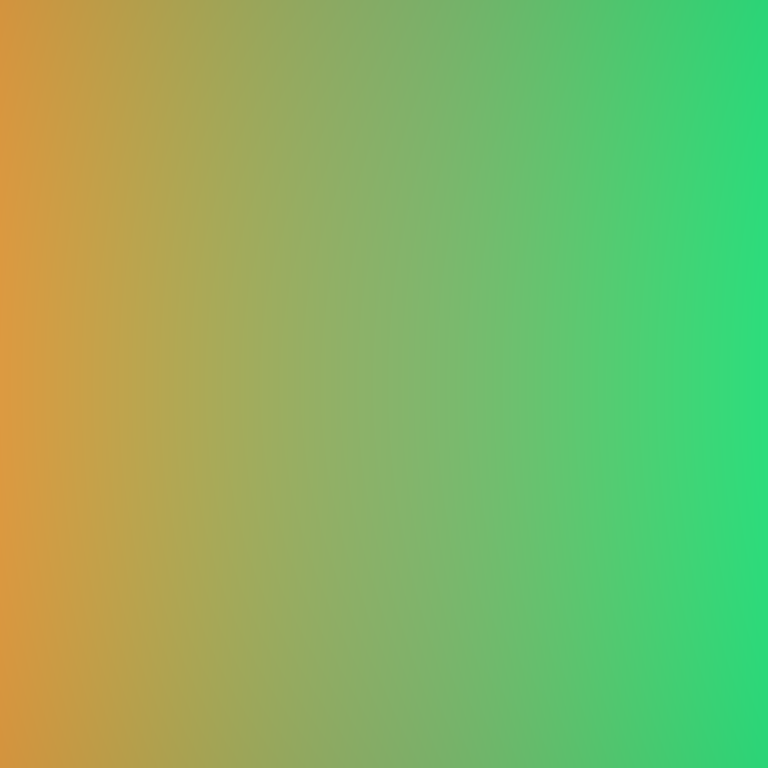
Abstract light effect, smooth gradient from warm orange to vibrant green, calm atmosphere, soft glow, no room, no furniture, no objects.